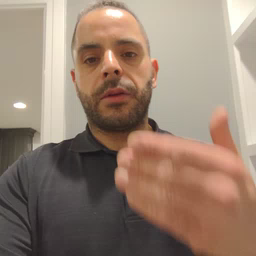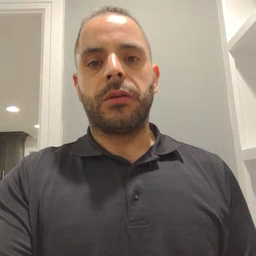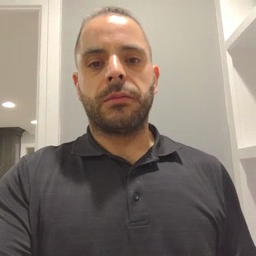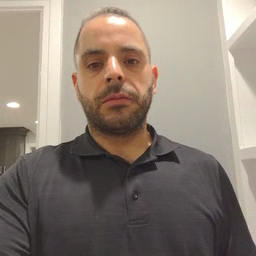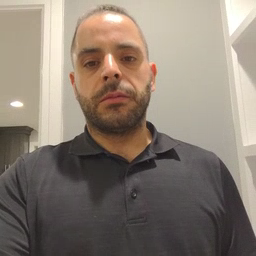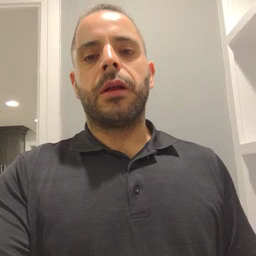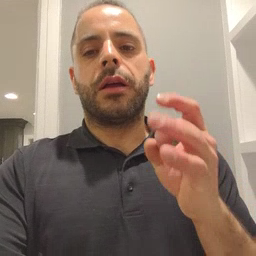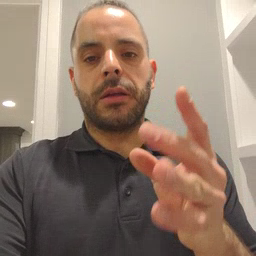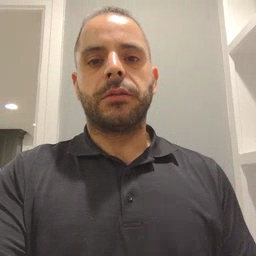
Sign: hate